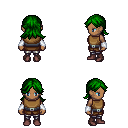
a pixel art fantasy rpg character, female body template, human, dark skin, leather chest armor, metal pants, green loose hair, white cloth bracers, maroon shoes, four views (front, back, left, right), 2x2 character sprite sheet, small pixel art, hard edges, no anti-aliasing